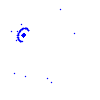
Particle: pion